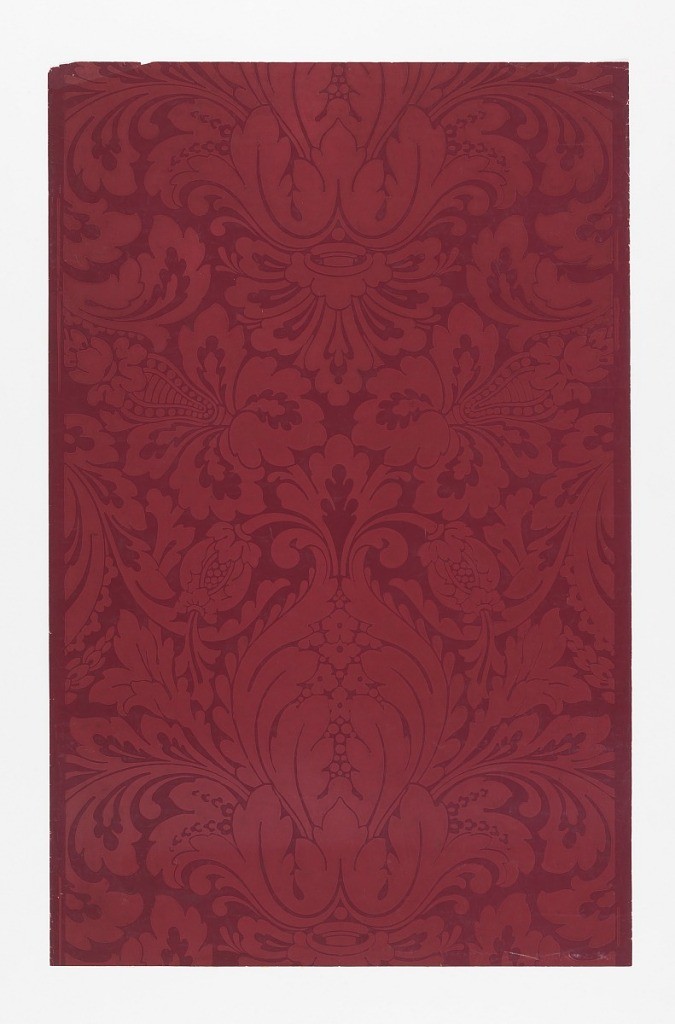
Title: Sidewall
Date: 1880
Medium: Block-printed
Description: Simulates damask. Heavy foliate forms in bisymmetrical arrangement. Printed in red on darker red ground.